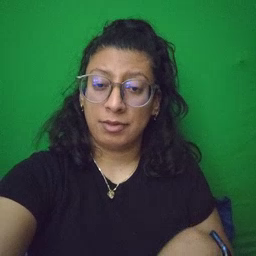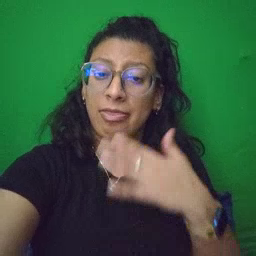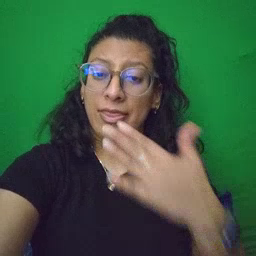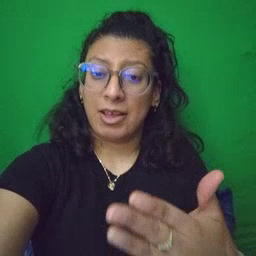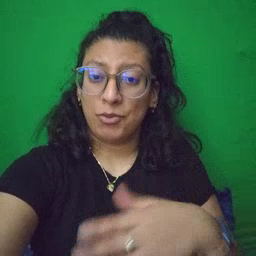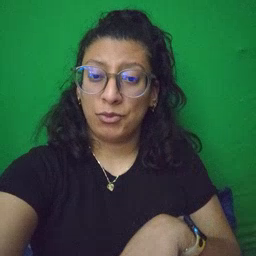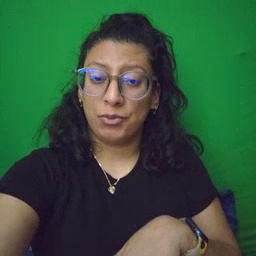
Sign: thankyou